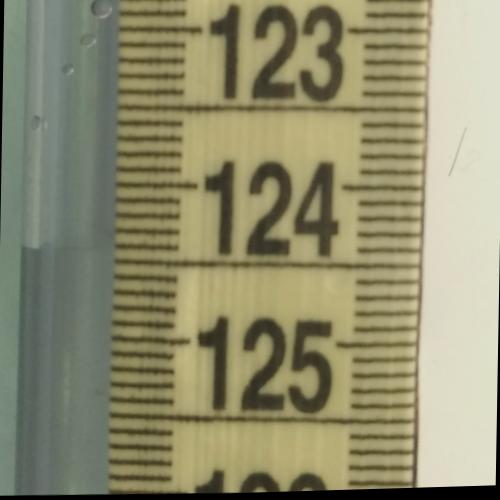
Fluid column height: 124.4 cm